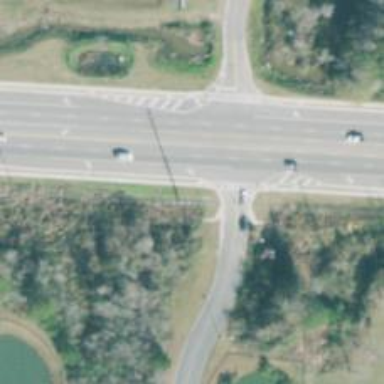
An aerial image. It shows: Marked crossing on asphalt footway.